Question: I'm struggling with flexbox css to style a cordova app on a galaxy tab + android 4.1.2
here is the css I use
'''
.container {
/*display: flex;
display: -webkit-box;*/
display: -webkit-flex;
/*justify-content: space-between;*/
-webkit-justify-content: space-between;
width: 83%;
margin-left: auto;
margin-right: auto;
}
'''
and here is the result is the following

when I expect that
<URL>
any idea why the css is different between the emulator and the real device?
thanks!
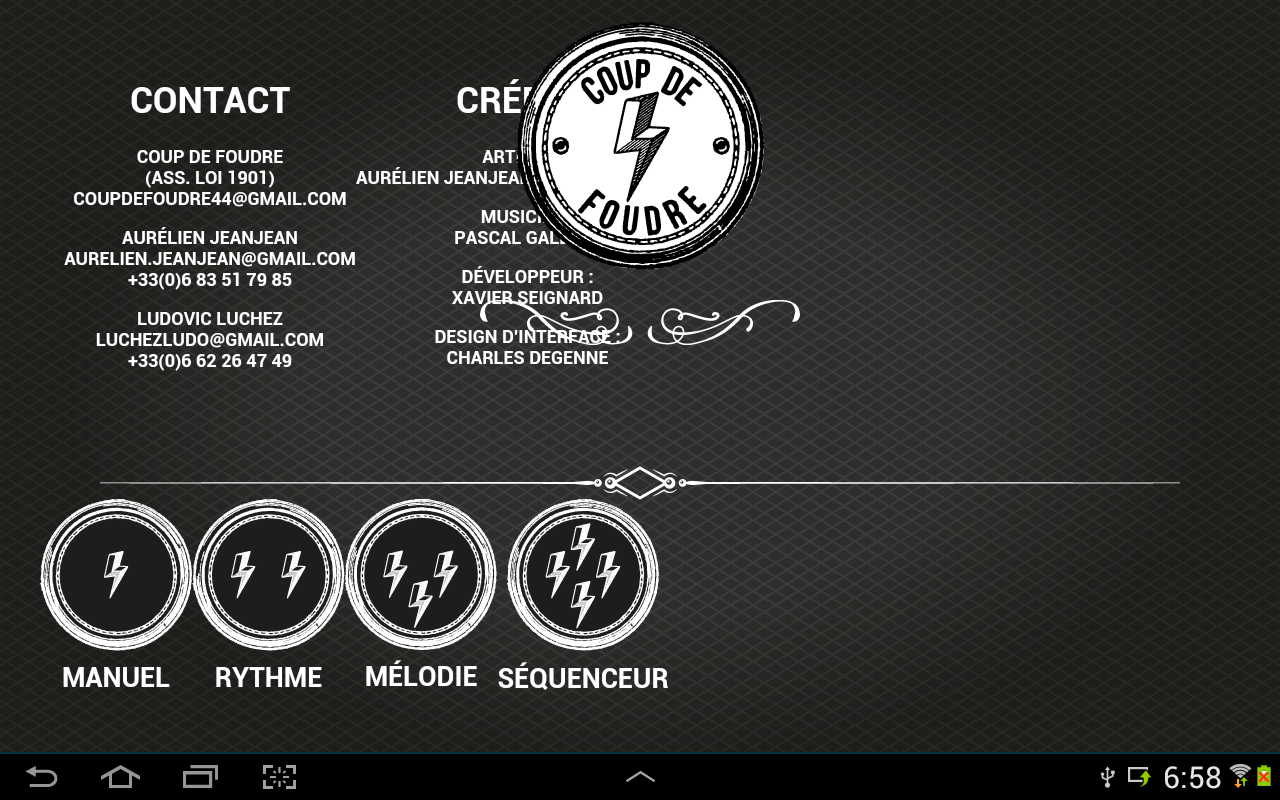
Answer: '''
.container {
display: -webkit-box;
-webkit-box-pack: justify;
width: 83%;
margin-left: auto;
margin-right: auto;
}
'''
made the trick